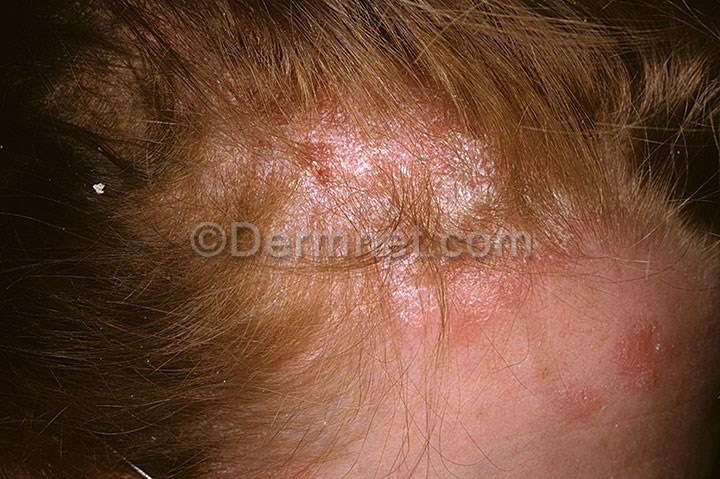
Disease: Psoriasis pictures Lichen Planus and related diseases